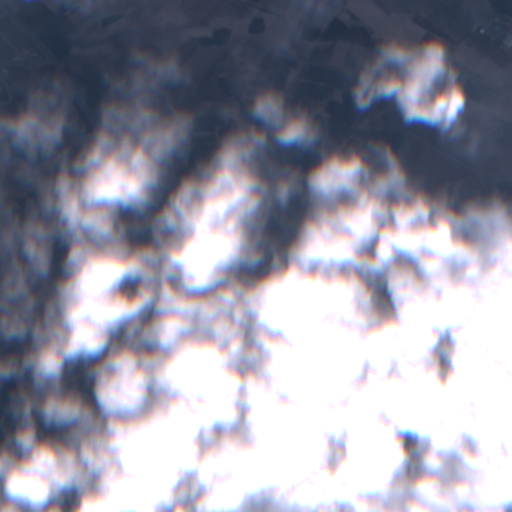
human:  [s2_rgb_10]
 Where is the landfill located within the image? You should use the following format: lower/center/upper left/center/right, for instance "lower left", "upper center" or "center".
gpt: The landfill is located in the upper left of the image.
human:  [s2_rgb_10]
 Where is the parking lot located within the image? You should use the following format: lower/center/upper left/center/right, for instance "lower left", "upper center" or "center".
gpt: The parking lot is located in the lower left of the image.
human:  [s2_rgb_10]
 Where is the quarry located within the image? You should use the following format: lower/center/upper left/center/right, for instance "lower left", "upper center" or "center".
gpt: The quarry is located in the lower center of the image.
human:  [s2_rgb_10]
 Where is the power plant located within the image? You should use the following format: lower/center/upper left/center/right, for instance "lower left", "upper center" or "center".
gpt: There is no power plant in the image.